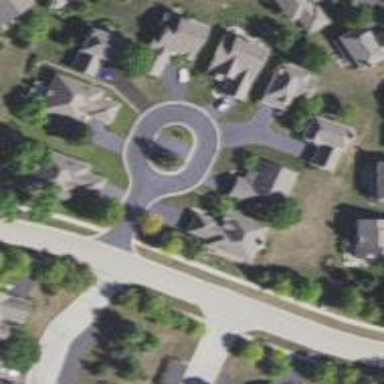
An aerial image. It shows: Turning loop on the road.